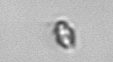
Label: Heterocapsa_rotundata